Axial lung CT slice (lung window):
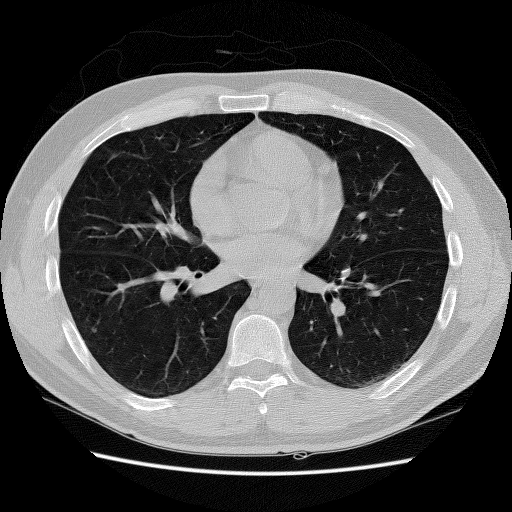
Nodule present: yes
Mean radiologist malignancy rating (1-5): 2